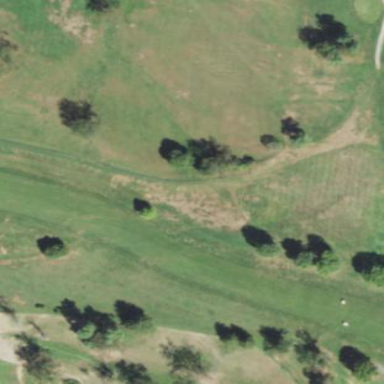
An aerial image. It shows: Area of rough grass used for golf.